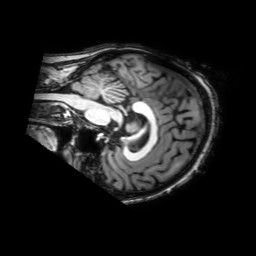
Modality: T1w
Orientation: sagittal
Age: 46
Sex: female
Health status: ill